Question: I am making an OS mostly in C++, but for the bootloader, I'm using FASM. When I try to set the GDT, Qemu clears the screen and re-prints "SeaBIOS" at the top. It continues in a loop like that until I close it. Here is a gif of it:

I tried running it with -nographic, but it does the same thing in the Windows console.
Oh yeah, OS/version info.
Windows: 20H2
FASM: 1.73.25
Qemu: 5.1.0
Here is my code:
'''
gdt_start:
dd 0x00
dd 0x00
gdt_code:
dw 0xffff
dw 0x0
db 0x0
db 10011010b
db 11001111b
db 0x0
gdt_data:
dw 0xffff
dw 0x0
db 0x0
db 10010010b
db 11001111b
db 0x0
gdt_end:
gdt_descriptor:
dw gdt_end - gdt_start - 1
dd gdt_start
CODE_SEG equ gdt_code - gdt_start
DATA_SEG equ gdt_data - gdt_start
switch_to_pm:
cli
lgdt [gdt_descriptor]
mov eax, cr0
or eax, 0x1
mov cr0, eax
jmp CODE_SEG:init_pm
use32
init_pm:
mov ax, DATA_SEG
mov ds, ax
mov ss, ax
mov es, ax
mov fs, ax
mov gs, ax
mov ebp, 0x90000
mov esp, ebp
call BEGIN_PM
BEGIN_PM:
mov ebx, MSG_PROT_MODE
call print_string_pm
call KERNEL_OFFSET
jmp $
'''
Full code:
'''
; boot.asm
org 0x7c00
KERNEL_OFFSET equ 0x1000
mov [BOOT_DRIVE], dl
mov bp, 0x9000
mov sp, bp
mov bx, MSG_REAL_MODE
call print
call print_nl
call load_kernel
call switch_to_pm
jmp $
print:
pusha
start:
mov al, [bx]
cmp al, 0
je done
mov ah, 0x0e
int 0x10
add bx, 1
jmp start
done:
popa
ret
print_nl:
pusha
mov ah, 0x0e
mov al, 0x0a
int 0x10
mov al, 0x0d
int 0x10
popa
ret
load_kernel:
mov bx, MSG_LOAD_KERNEL
call print
call print_nl
mov bx, KERNEL_OFFSET
mov dh, 1
mov dl, [BOOT_DRIVE]
call disk_load
ret
disk_load:
pusha
push dx
mov ah, 0x02
mov al, dh
mov cl, 0x02
mov ch, 0x00
mov dh, 0x00
int 0x13
jc disk_error
pop dx
cmp al, dh
jne sectors_error
popa
ret
disk_error:
mov bx, DISK_ERROR
call print
call print_nl
mov dh, ah
call print_hex
jmp disk_loop
sectors_error:
mov bx, SECTORS_ERROR
call print
disk_loop:
jmp $
print_hex:
pusha
mov cx, 0
hex_loop:
cmp cx, 4
je end_hex
mov ax, dx
and ax, 0x000f
add al, 0x30
cmp al, 0x39
jle step2
add al, 7
step2:
mov bx, HEX_OUT + 5
sub bx, cx
mov [bx], al
ror dx, 4
add cx, 1
jmp hex_loop
end_hex:
mov bx, HEX_OUT
call print
popa
ret
HEX_OUT:
db '0x0000', 0
gdt_start:
dd 0x00
dd 0x00
gdt_code:
dw 0xffff
dw 0x0
db 0x0
db 10011010b
db 11001111b
db 0x0
gdt_data:
dw 0xffff
dw 0x0
db 0x0
db 10010010b
db 11001111b
db 0x0
gdt_end:
gdt_descriptor:
dw gdt_end - gdt_start - 1
dd gdt_start
CODE_SEG equ gdt_code - gdt_start
DATA_SEG equ gdt_data - gdt_start
switch_to_pm:
cli
lgdt [gdt_descriptor]
mov eax, cr0
or eax, 0x1
mov cr0, eax
jmp CODE_SEG:init_pm
use32
init_pm:
mov ax, DATA_SEG
mov ds, ax
mov ss, ax
mov es, ax
mov fs, ax
mov gs, ax
mov ebp, 0x90000
mov esp, ebp
call BEGIN_PM
BEGIN_PM:
mov ebx, MSG_PROT_MODE
call print_string_pm
call KERNEL_OFFSET
jmp $
VIDEO_MEMORY equ 0xb8000
WHITE_ON_BLACK equ 0x0f
print_string_pm:
pusha
mov edx, VIDEO_MEMORY
print_string_pm_loop:
mov al, [ebx]
mov ah, WHITE_ON_BLACK
cmp al, 0
je print_string_pm_done
mov [edx], ax
add ebx, 1
add edx, 2
jmp print_string_pm_loop
print_string_pm_done:
popa
ret
BOOT_DRIVE db 0
MSG_REAL_MODE db "Started in 16-bit real mode", 0
MSG_LOAD_KERNEL db "Loading kernel into memory", 0
DISK_ERROR db "Disk read error", 0
SECTORS_ERROR db "Incorrect number of sectors read", 0
MSG_PROT_MODE db "Loaded 32-bit protected mode", 0
times 510-($-$$) db 0
dw 0xAA55
'''
'''
; loader.asm
format ELF
extrn main
public _start
_start:
call main
jmp $
'''
'''
// kernel.cpp
void main() {
char* video_memory = (char*) 0xb8000;
*video_memory = 'X';
}
'''
'''
rem compile.bat
@echo off
<NUL set /p="Cleaning binaries..."
del *.bin > NUL
del *.o > NUL
del *.elf > NUL
echo Done
<NUL set /p="Compiling boot.asm..."
fasm boot.asm > NUL
echo Done
<NUL set /p="Compiling loader.asm..."
fasm loader.asm > NUL
echo Done
<NUL set /p="Compiling kernel.c..."
wsl gcc -m32 -ffreestanding -c kernel.cpp -o kernel.o
echo Done
<NUL set /p="Linking..."
wsl objcopy kernel.o -O elf32-i386 kernel.elf
wsl /usr/local/i386elfgcc/bin/i386-elf-ld -o kernel.bin -Ttext 0x1000 loader.o kernel.elf
type boot.bin kernel.bin > os_image.bin
echo Done
<NUL set /p="Running..."
qemu-system-i386 os_image.bin
echo Done
'''
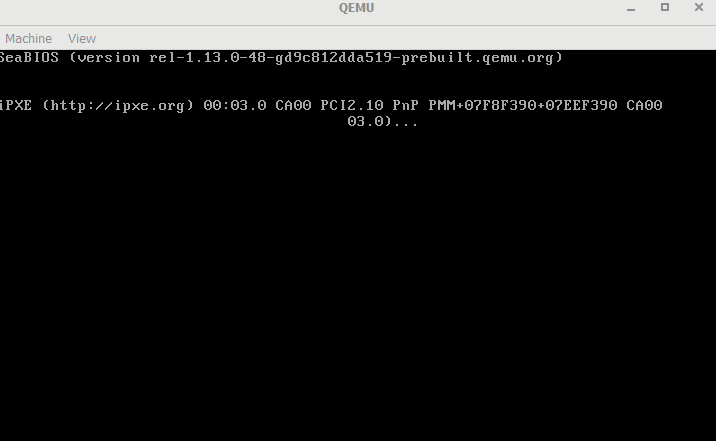
Answer: The problem isn't in the code but how you build it. This sequence actually creates an ELF executable called 'kernel.bin':
'''
wsl objcopy kernel.o -O elf32-i386 kernel.elf
wsl /usr/local/i386elfgcc/bin/i386-elf-ld -o kernel.bin -Ttext 0x1000 loader.o kernel.elf
'''
It should be:
'''
wsl /usr/local/i386elfgcc/bin/i386-elf-ld -o kernel.elf -Ttext 0x1000 loader.o kernel.o
wsl objcopy -O binary kernel.elf kernel.bin
'''
This change links the object files to an ELF executable 'kernel.elf' and then converts the ELF executable to a binary file 'kernel.bin' that can be loaded by the bootloader to address 0x01000.